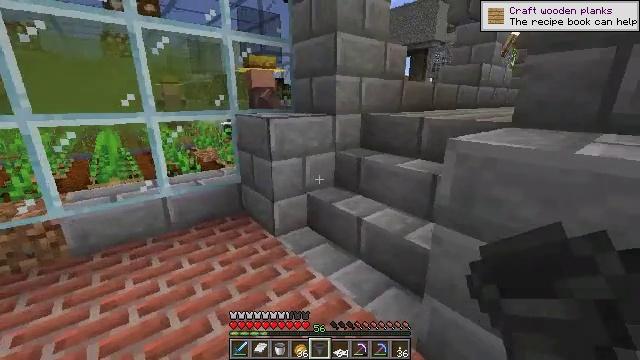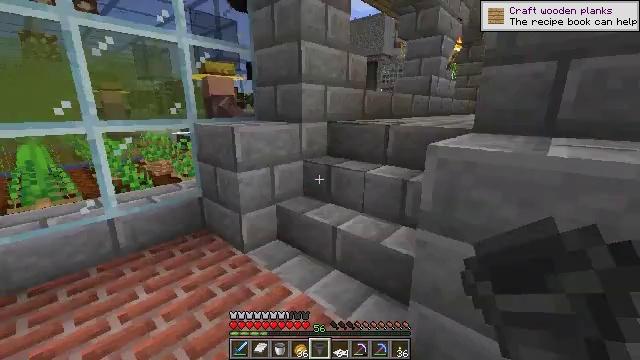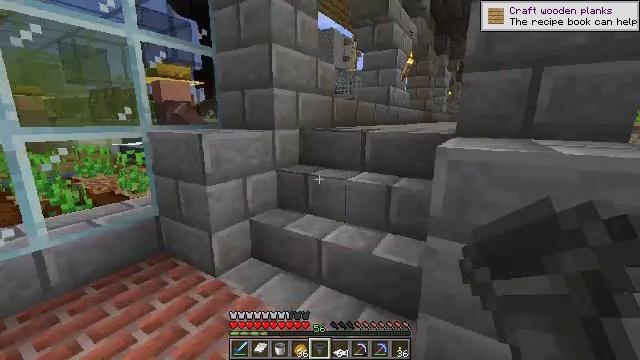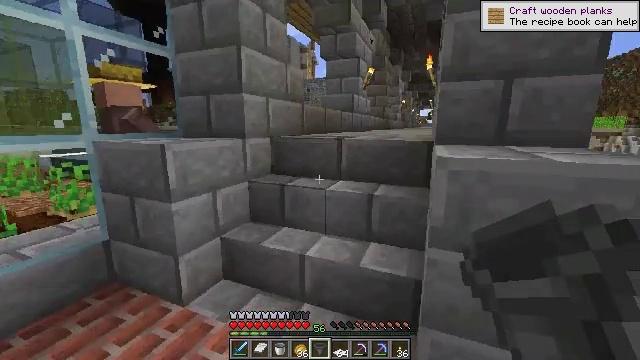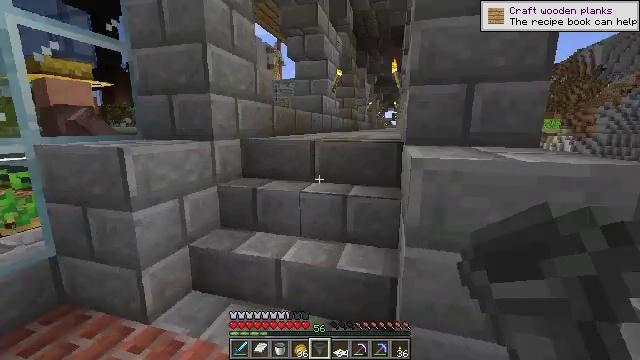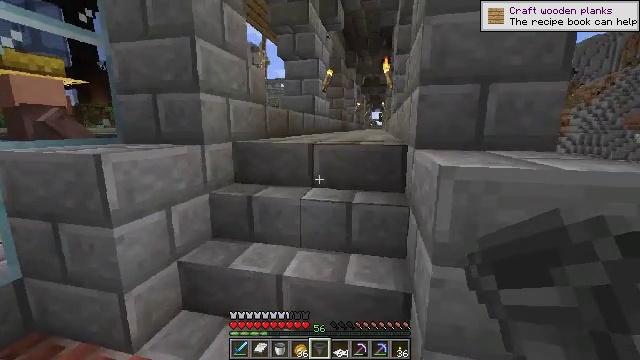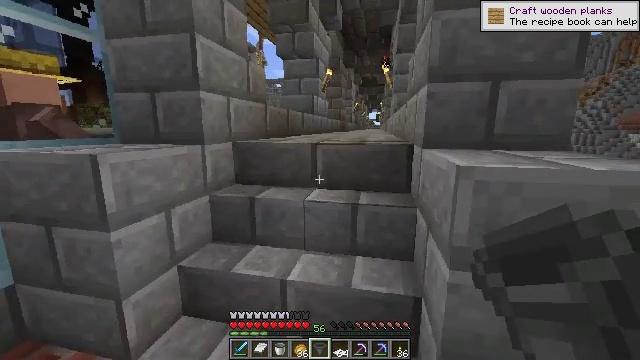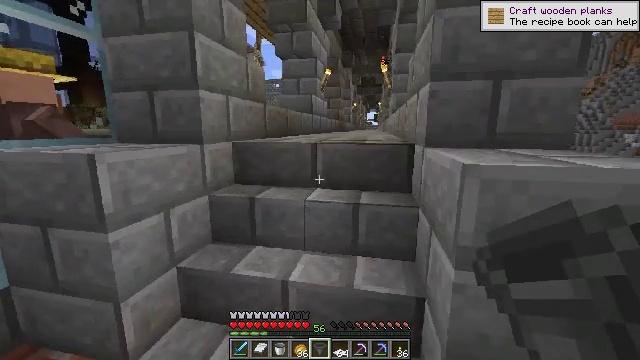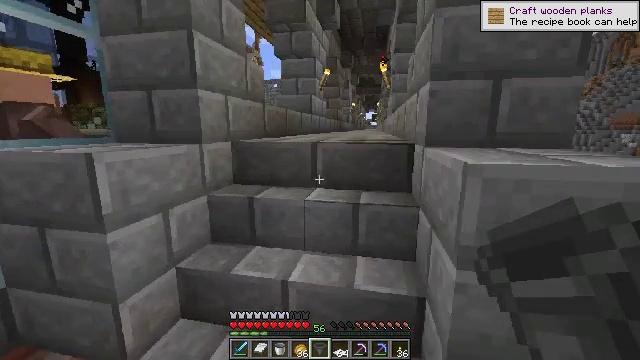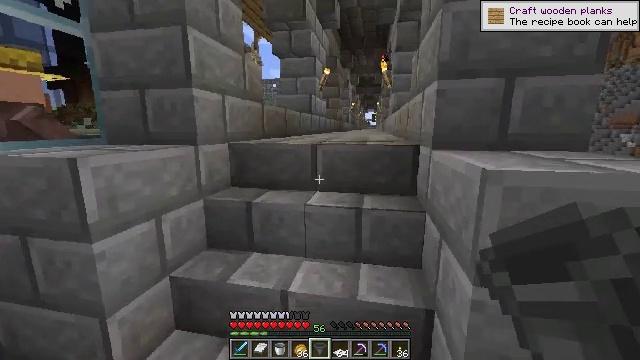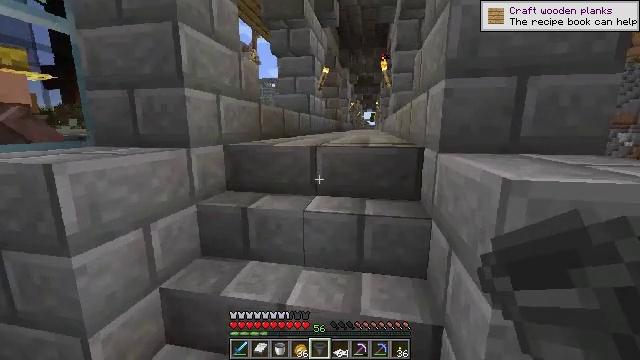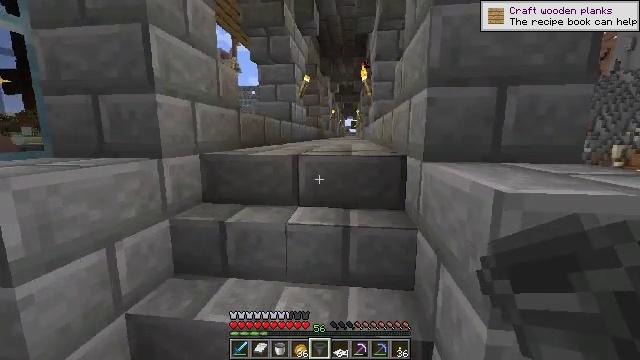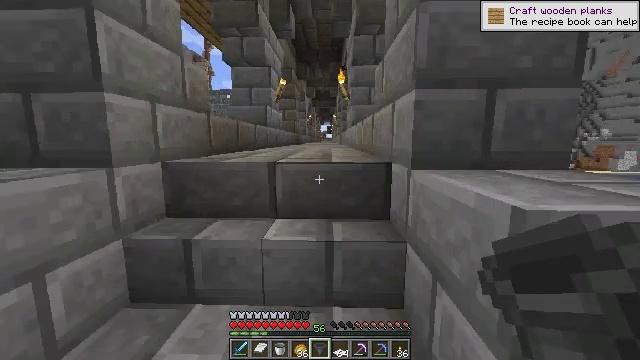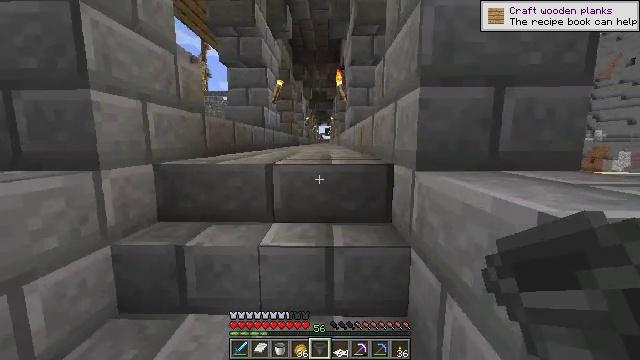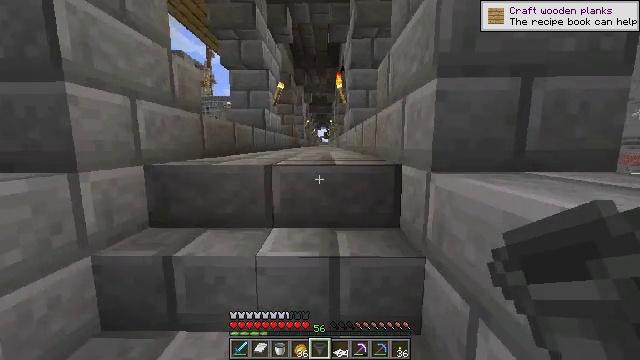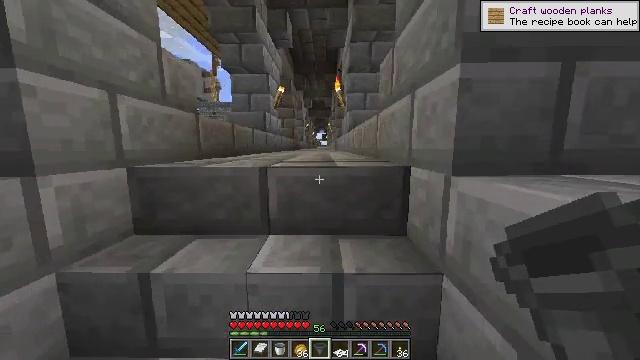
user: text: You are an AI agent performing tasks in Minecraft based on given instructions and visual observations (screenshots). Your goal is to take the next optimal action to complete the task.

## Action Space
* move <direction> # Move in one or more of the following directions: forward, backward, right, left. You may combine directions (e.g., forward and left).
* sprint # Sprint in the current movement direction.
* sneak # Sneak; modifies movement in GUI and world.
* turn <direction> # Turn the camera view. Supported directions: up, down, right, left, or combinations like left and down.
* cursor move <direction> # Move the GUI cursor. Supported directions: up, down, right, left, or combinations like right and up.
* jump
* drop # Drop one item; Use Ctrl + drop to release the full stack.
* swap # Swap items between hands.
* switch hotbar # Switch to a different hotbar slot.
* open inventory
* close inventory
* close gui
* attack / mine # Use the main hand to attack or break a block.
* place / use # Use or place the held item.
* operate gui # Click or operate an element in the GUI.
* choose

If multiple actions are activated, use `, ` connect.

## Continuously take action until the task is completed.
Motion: motion action
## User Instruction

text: Remove a white carpet from the inventory.
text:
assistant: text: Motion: move forward and move left, turn right and up
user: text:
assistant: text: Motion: move forward and move left, turn right and up
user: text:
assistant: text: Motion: move forward and move left, turn right and up
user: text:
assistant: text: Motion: move forward, turn right
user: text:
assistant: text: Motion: turn right
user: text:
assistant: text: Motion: no_op
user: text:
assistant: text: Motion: no_op
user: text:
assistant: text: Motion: no_op
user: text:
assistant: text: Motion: move forward
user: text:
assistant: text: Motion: move forward
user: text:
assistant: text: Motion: move forward, turn right and up
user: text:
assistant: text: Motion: turn right and up
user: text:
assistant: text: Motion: move forward
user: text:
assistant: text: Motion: move forward
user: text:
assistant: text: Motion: move forward
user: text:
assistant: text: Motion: move forward
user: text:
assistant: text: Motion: move forward
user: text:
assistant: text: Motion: move forward
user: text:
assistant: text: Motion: move forward
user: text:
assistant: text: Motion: move forward
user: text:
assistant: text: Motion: move forward
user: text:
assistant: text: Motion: move forward
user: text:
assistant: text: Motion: move forward
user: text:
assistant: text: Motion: move forward
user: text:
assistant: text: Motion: move forward
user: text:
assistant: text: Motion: move forward
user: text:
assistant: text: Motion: move forward
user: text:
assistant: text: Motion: move forward
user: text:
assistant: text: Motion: move forward
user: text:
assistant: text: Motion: move forward